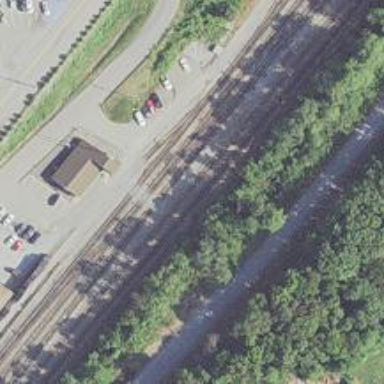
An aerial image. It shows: Railway yard in service.